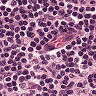
Metastatic tissue present: no